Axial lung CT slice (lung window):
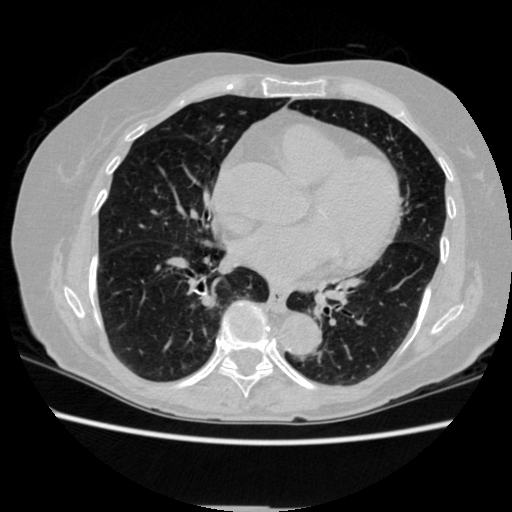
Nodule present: no